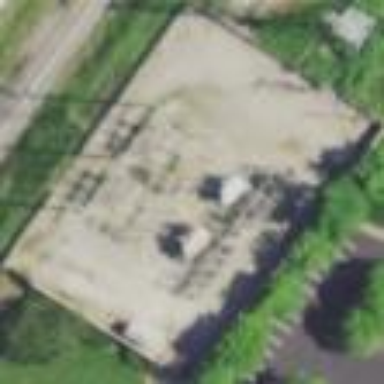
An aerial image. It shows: There is distribution substation enclosed by fence.